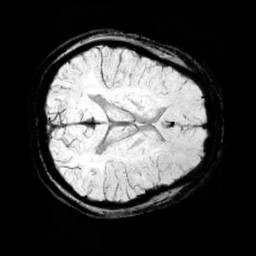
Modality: minIP
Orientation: axial
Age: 12
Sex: female
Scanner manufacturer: siemens
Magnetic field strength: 3 T
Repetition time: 0.027 s
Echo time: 0.02 s